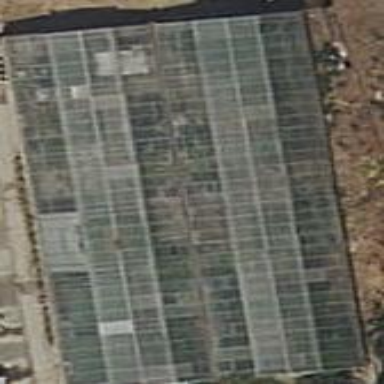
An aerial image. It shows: Greenhouse.